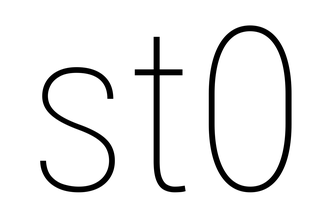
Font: Roboto_Condensed_Thin